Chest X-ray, PA view. Patient: 29 years old, sex M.
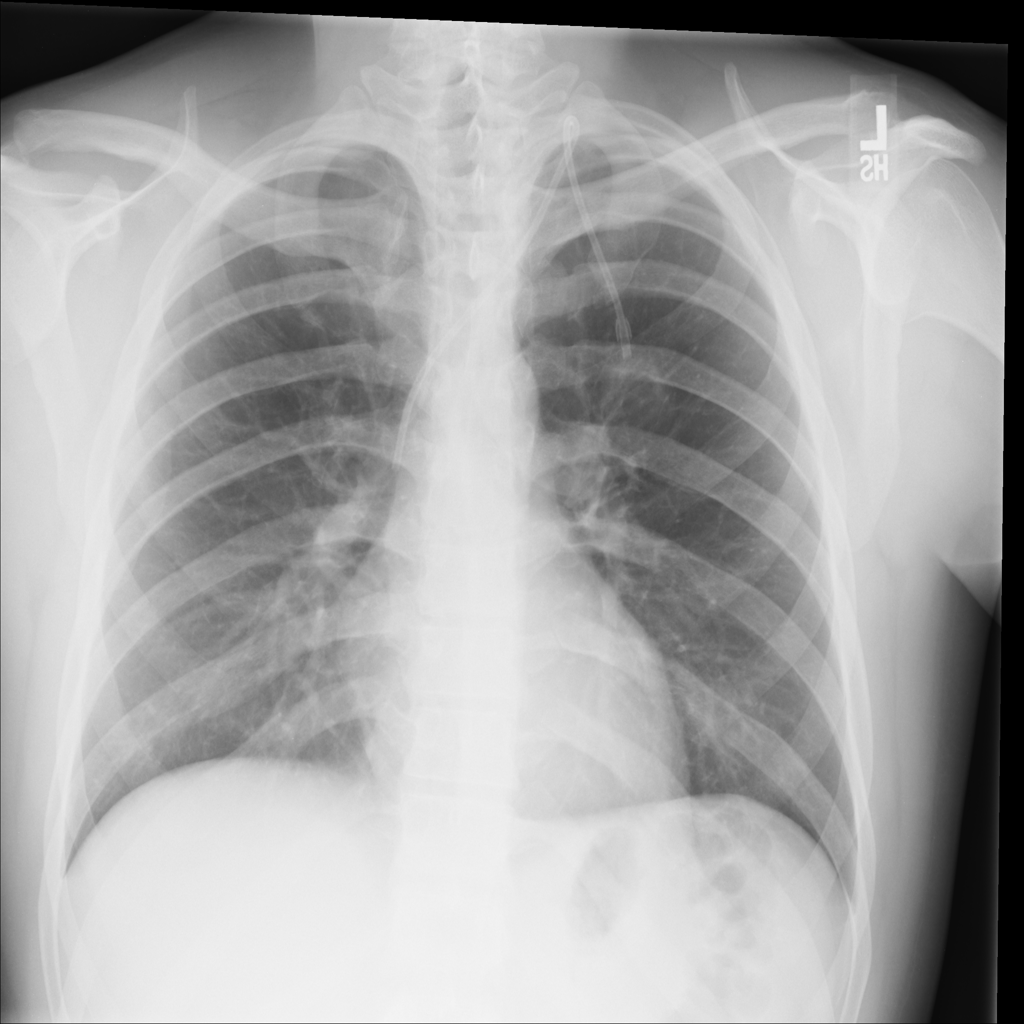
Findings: No Finding